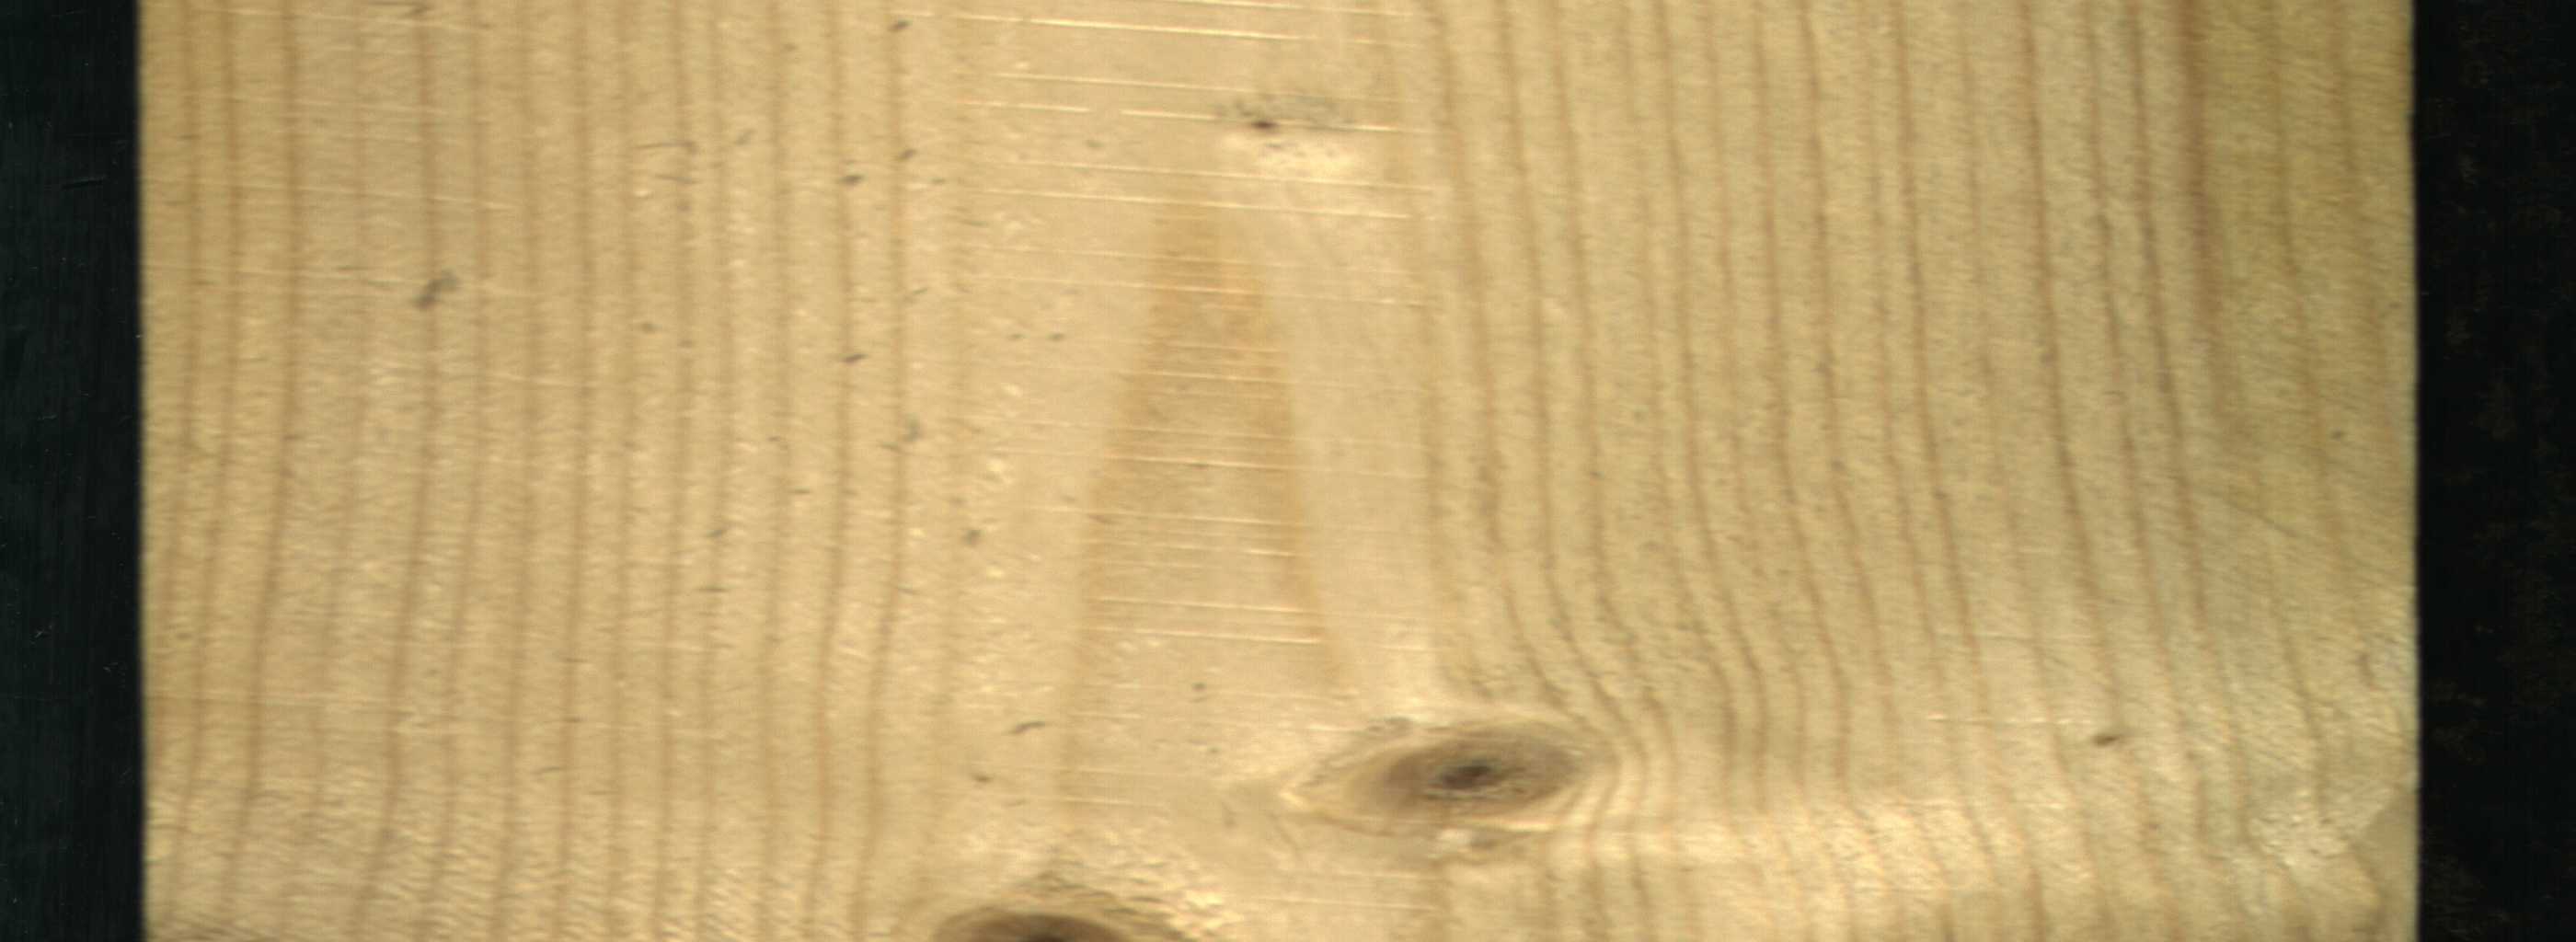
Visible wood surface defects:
Live_Knot
Live_Knot